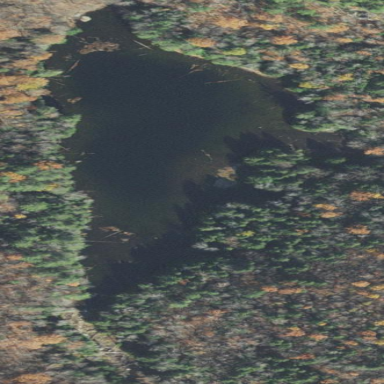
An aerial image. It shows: Pond with natural water.